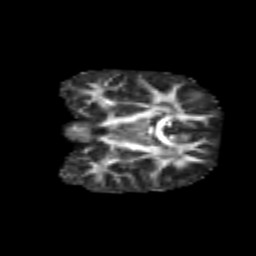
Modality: FA
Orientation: coronal
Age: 7
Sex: female
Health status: healthy